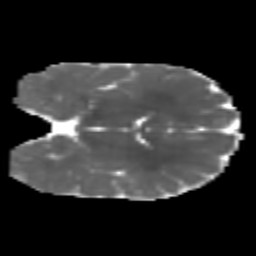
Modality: MD
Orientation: coronal
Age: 6
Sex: male
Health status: healthy